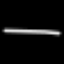
Label: line